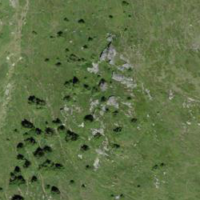
EUNIS habitat code: 26
Species observed at this site:
Primula hirsuta